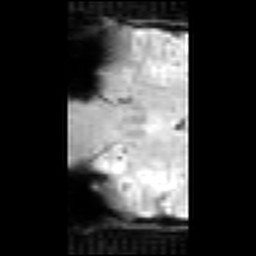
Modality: inplaneT2
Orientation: coronal
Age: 23
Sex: female